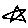
Label: star